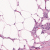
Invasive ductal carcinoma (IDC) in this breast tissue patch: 1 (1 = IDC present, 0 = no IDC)